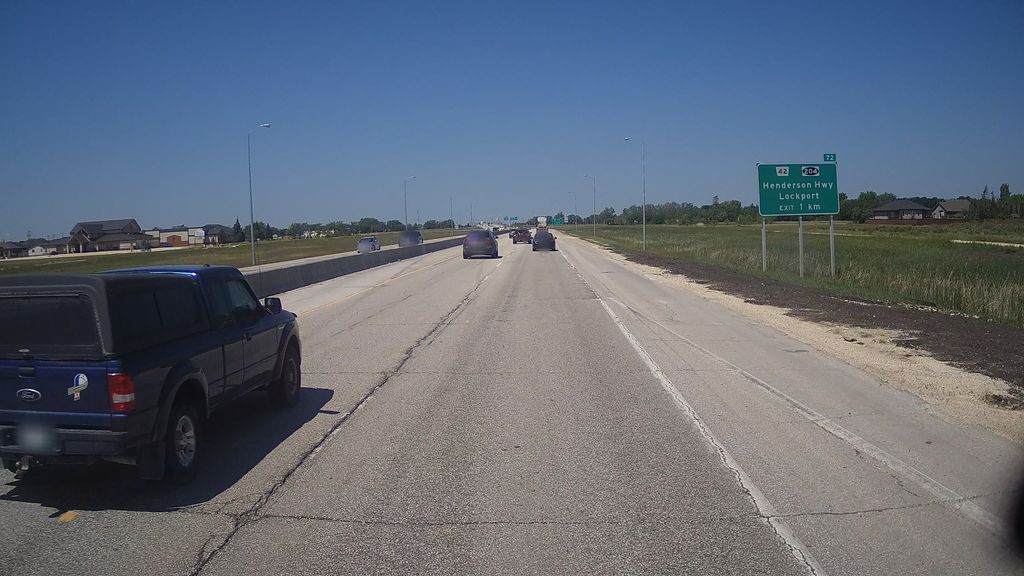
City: winnipeg